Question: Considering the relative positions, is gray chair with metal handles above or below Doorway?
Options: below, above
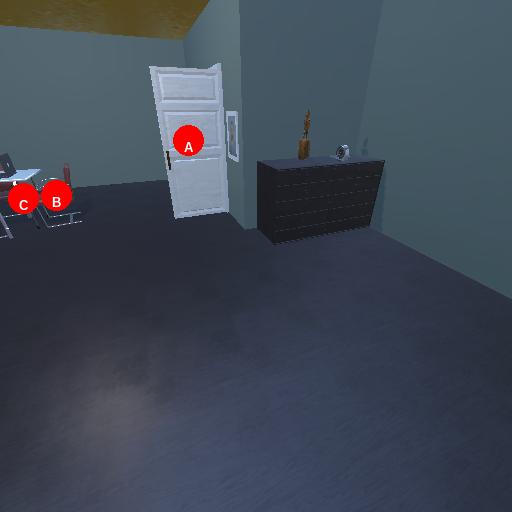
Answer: below